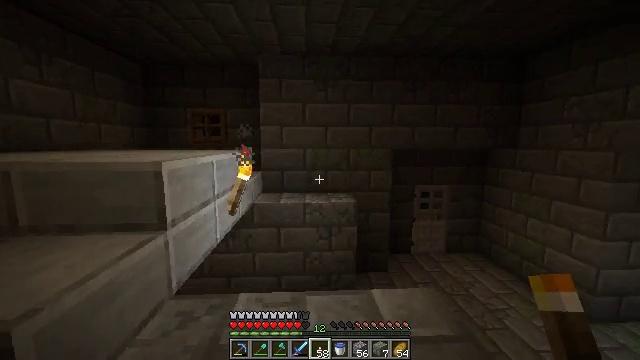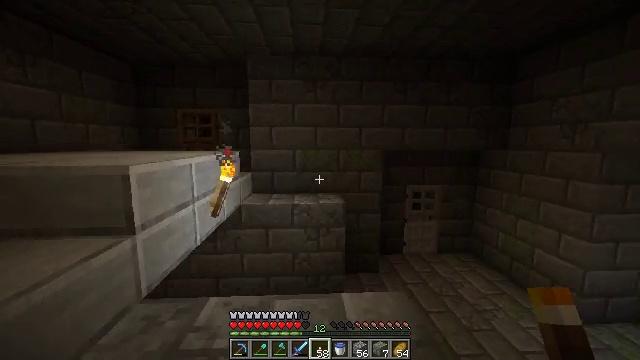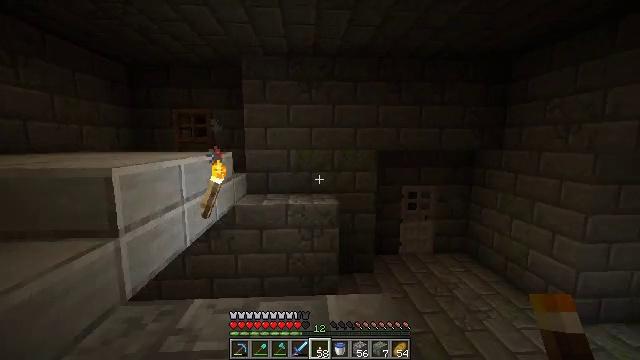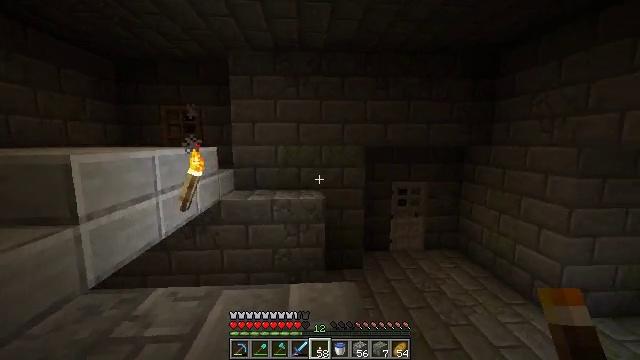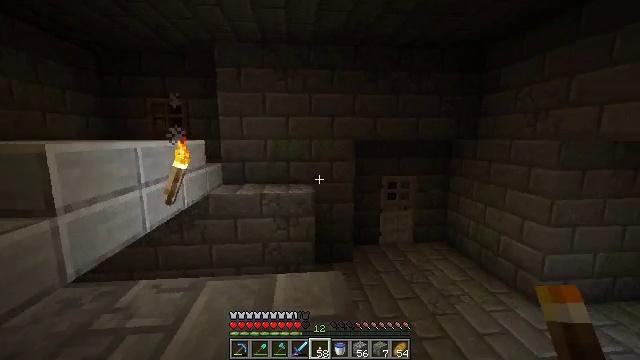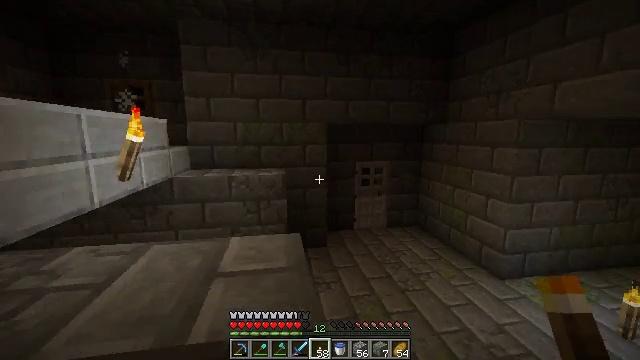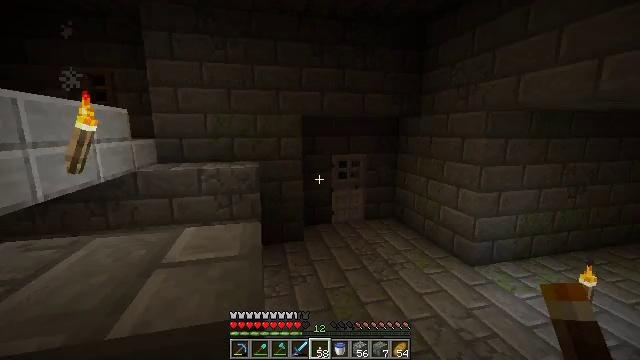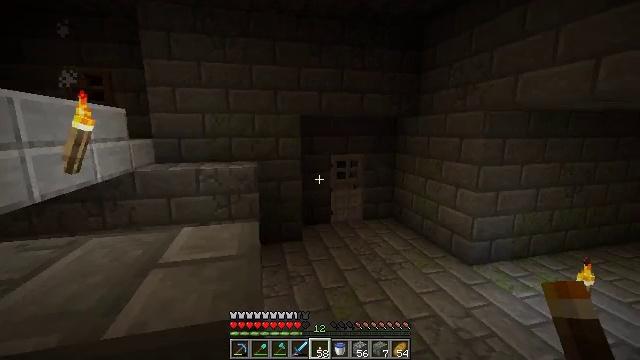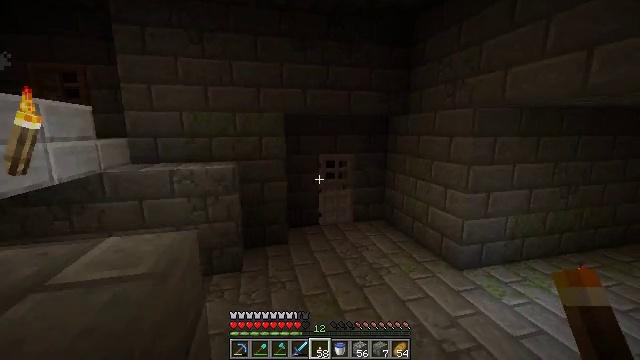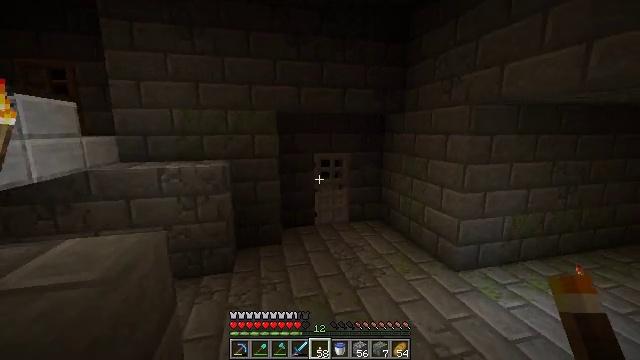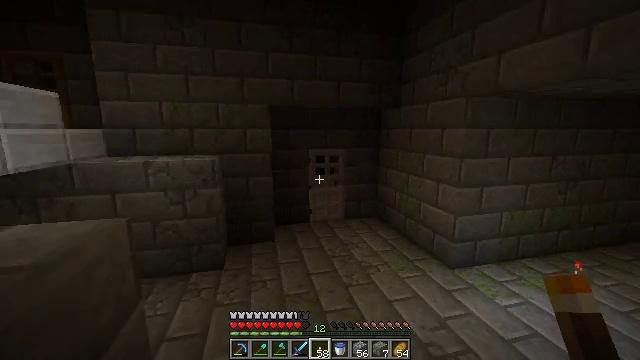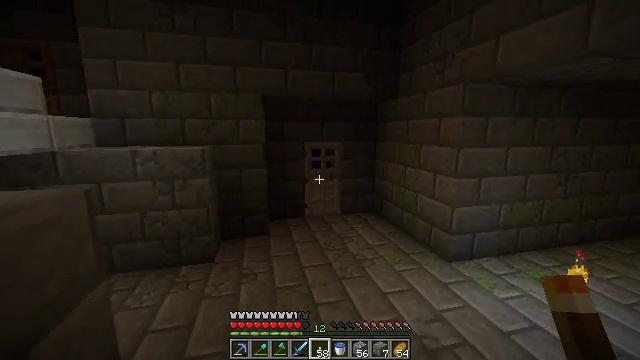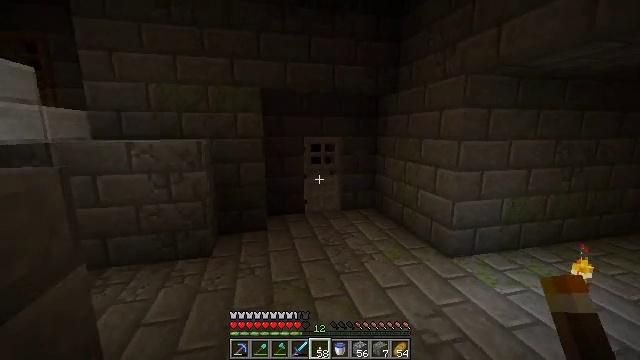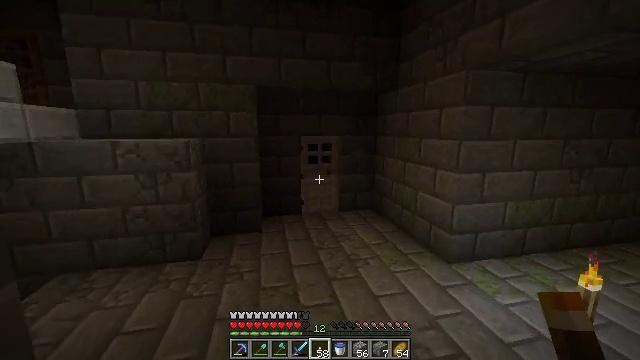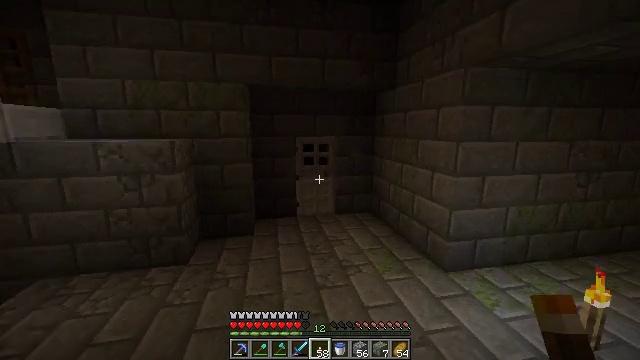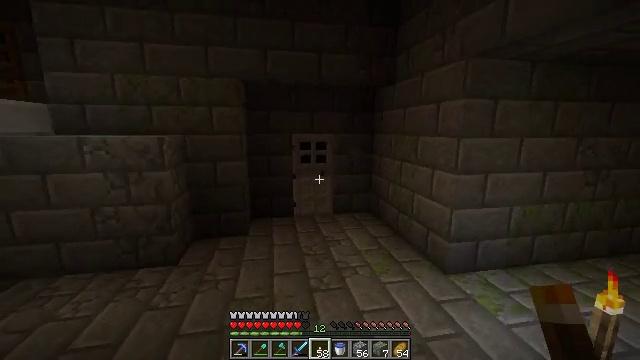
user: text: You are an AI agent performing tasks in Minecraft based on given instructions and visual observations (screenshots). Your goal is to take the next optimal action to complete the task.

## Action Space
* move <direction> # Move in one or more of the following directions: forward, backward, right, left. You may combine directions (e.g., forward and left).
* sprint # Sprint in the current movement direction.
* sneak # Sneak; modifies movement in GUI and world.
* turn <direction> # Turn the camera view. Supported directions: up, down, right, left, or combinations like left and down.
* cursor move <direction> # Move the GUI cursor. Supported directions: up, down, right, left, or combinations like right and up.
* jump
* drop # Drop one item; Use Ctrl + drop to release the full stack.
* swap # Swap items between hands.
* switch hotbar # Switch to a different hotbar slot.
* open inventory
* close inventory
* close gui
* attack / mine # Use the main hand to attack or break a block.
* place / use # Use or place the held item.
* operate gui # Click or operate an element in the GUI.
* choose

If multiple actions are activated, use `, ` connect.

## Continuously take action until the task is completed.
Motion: motion action
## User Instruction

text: Break the iron door.
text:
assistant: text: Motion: move right
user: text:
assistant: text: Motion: move right
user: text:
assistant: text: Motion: move right
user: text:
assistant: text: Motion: move right, turn right
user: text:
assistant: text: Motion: move forward and move right, turn right
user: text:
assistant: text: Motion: move forward and move right, turn right
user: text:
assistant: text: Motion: move forward and move right
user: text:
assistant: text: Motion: move forward and move right
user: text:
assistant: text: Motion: move forward and move right
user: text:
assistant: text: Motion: move forward and move right
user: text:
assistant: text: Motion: move forward and move right
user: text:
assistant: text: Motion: move forward and move right
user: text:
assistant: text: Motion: move forward and move right, turn left
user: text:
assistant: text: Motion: move forward and move right, turn left
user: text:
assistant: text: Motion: move forward
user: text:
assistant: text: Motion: move forward, switch to hotbar 1
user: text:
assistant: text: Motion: move forward, switch to hotbar 1
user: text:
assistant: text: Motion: move forward, switch to hotbar 1
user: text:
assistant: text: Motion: move forward, switch to hotbar 1
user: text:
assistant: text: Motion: move forward
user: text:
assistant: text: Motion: move forward
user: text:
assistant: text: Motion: move forward
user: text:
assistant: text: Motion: move forward
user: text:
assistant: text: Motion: move forward
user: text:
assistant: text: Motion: move forward
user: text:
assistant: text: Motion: move forward
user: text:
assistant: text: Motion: move forward
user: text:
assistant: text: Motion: move forward, attack / mine
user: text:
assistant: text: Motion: move forward, attack / mine
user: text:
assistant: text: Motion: move forward, attack / mine